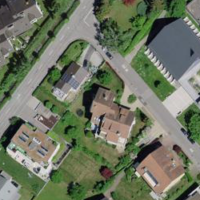
EUNIS habitat code: 55
Species observed at this site:
Dryas octopetala